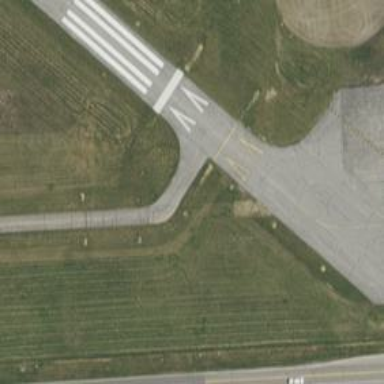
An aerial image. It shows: View of taxiway at the airport.